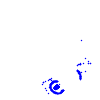
Particle: electron